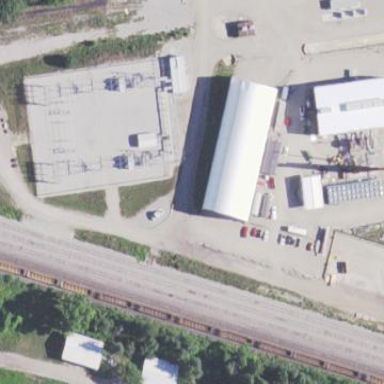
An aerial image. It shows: Transmission level substation.